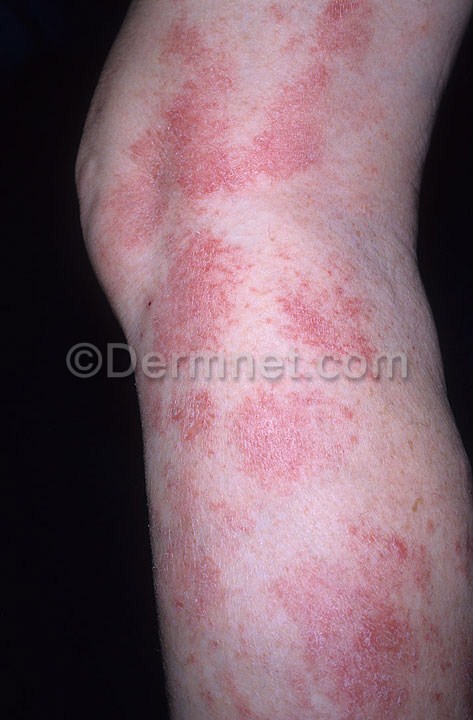
Disease: Eczema Photos